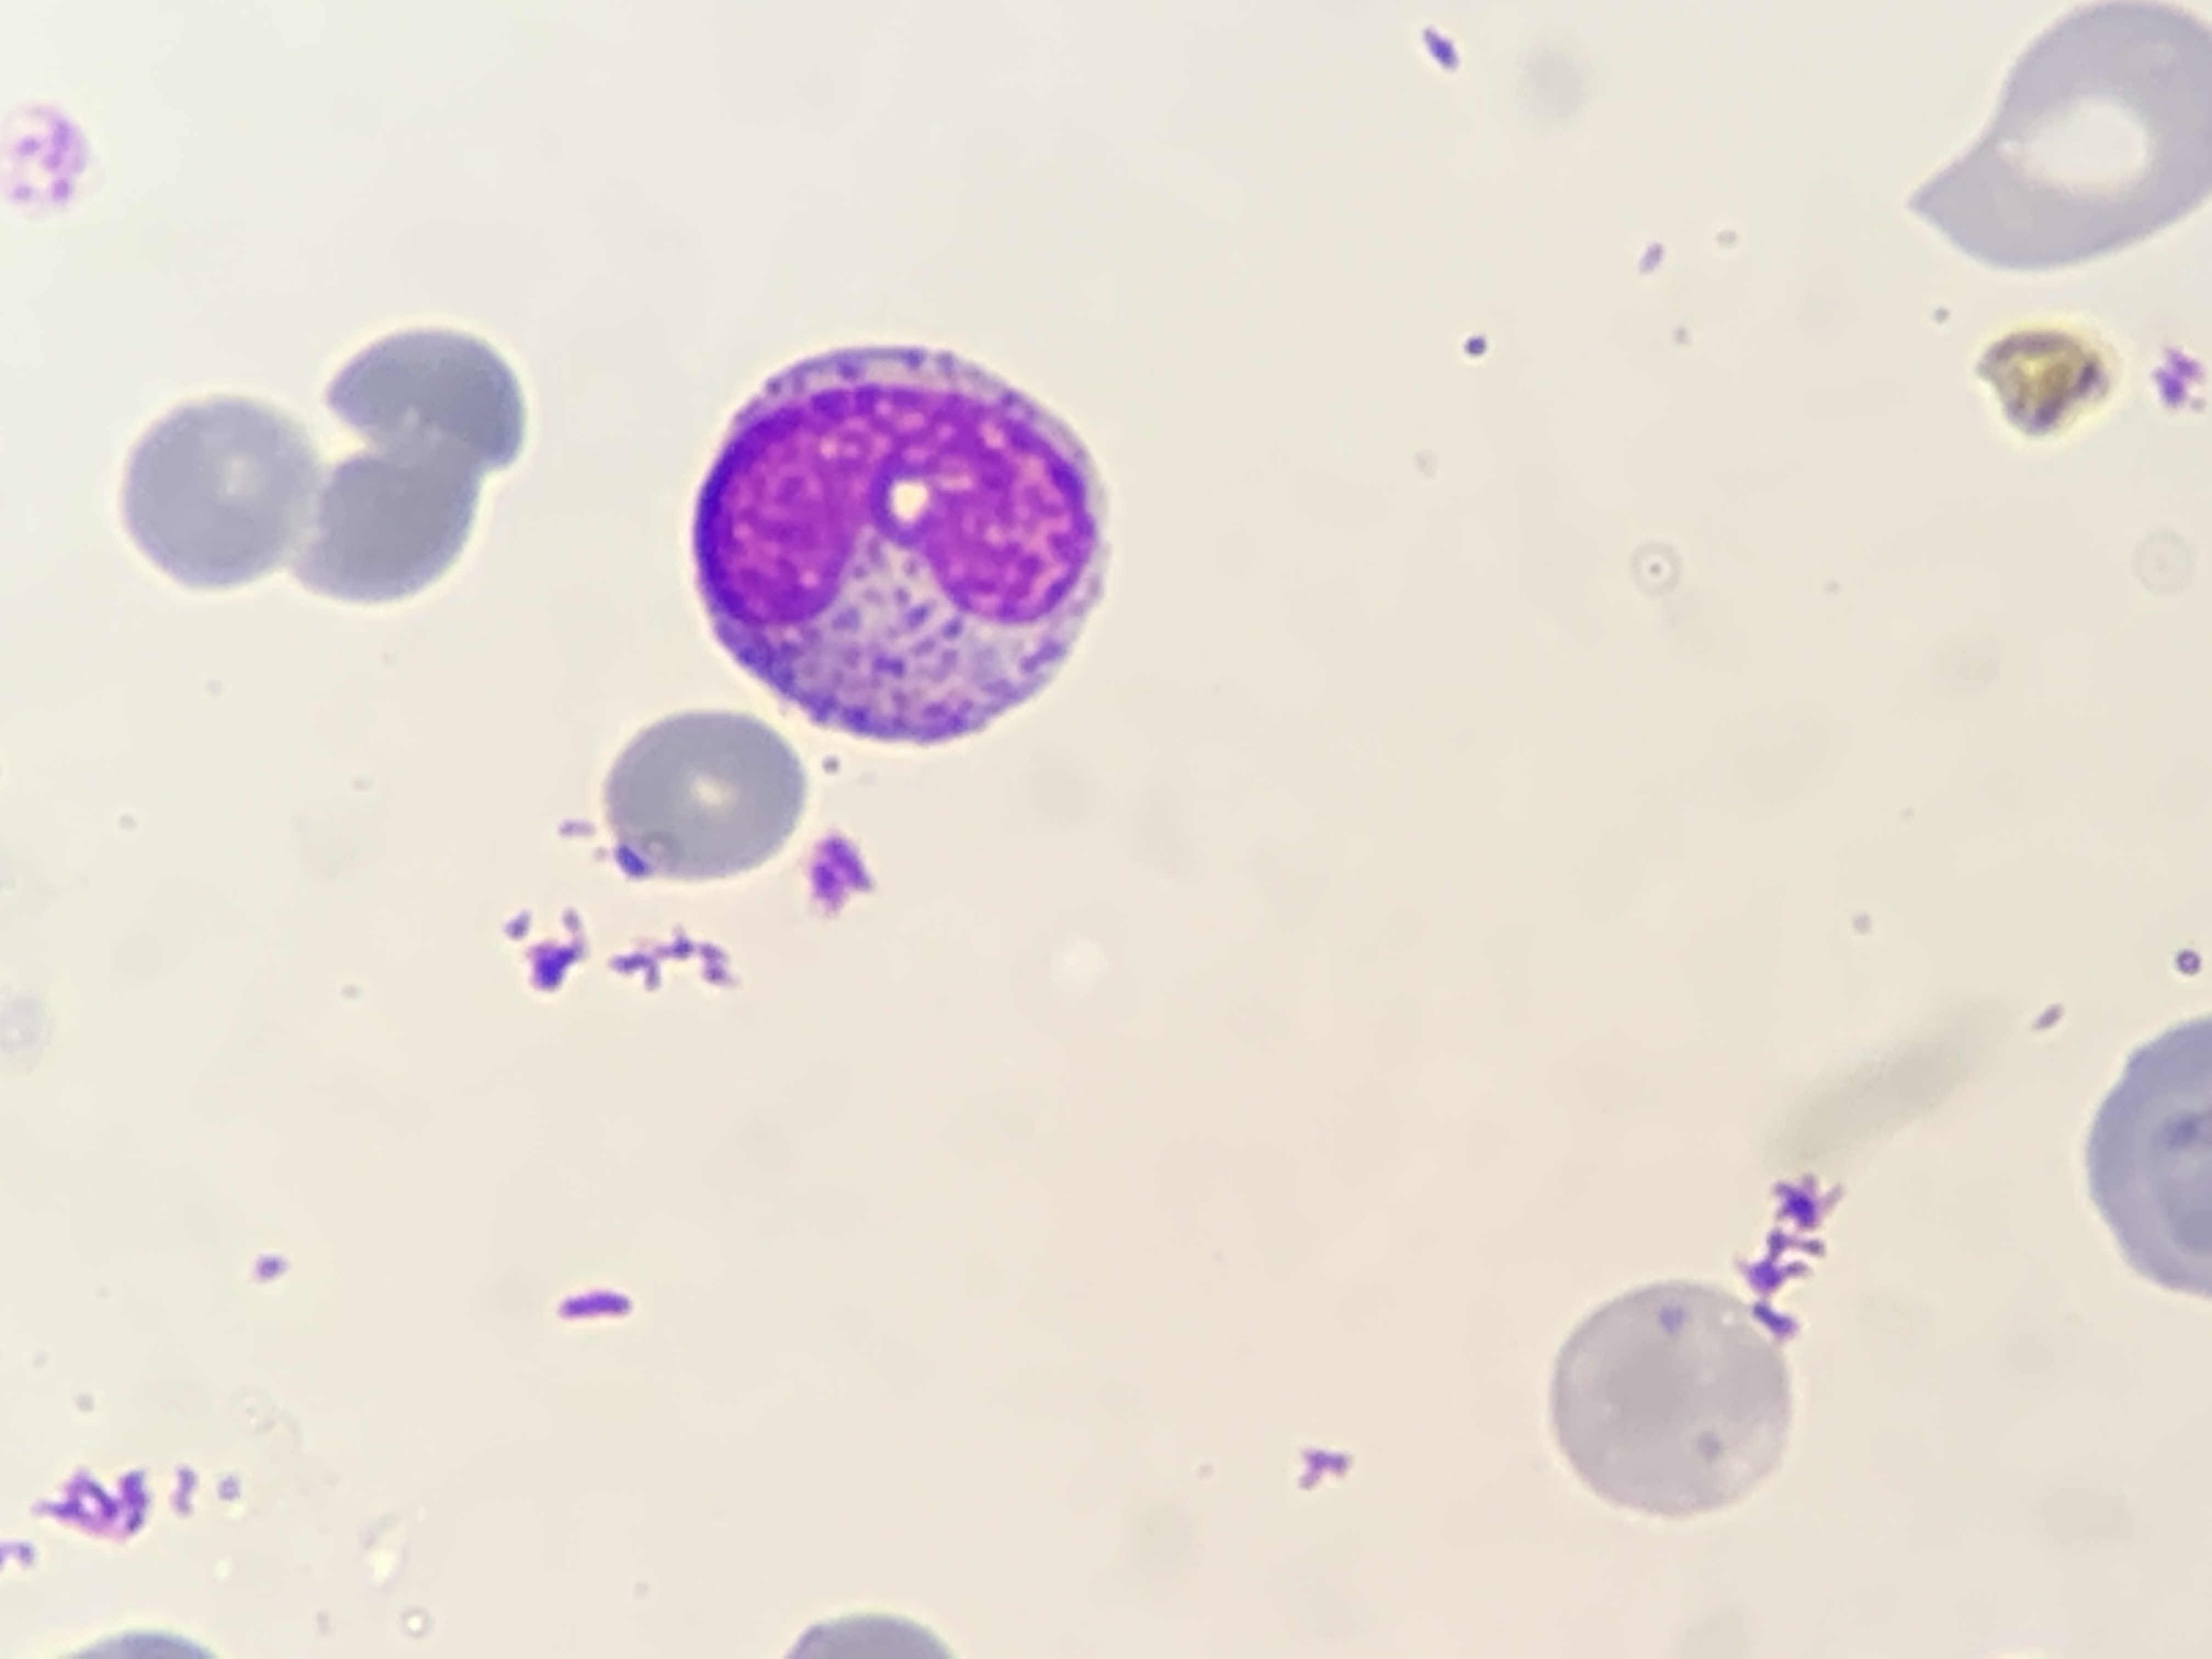
Cell type: BAND CELLS